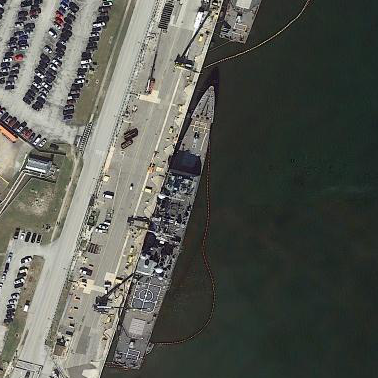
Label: Ticonderoga-class_cruiser